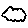
Label: cloud